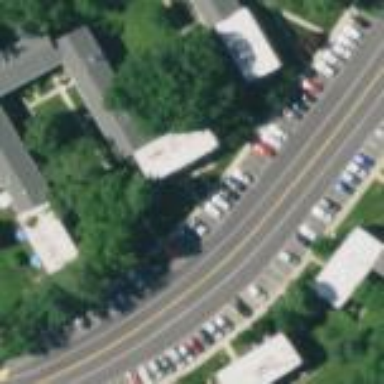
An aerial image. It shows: Asphalt street-side parking area.